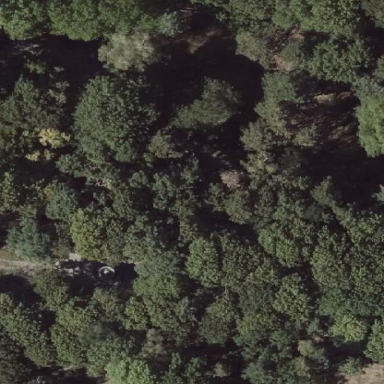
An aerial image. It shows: Mixed woodland with various types of leaves.